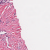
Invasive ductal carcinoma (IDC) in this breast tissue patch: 0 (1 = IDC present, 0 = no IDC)